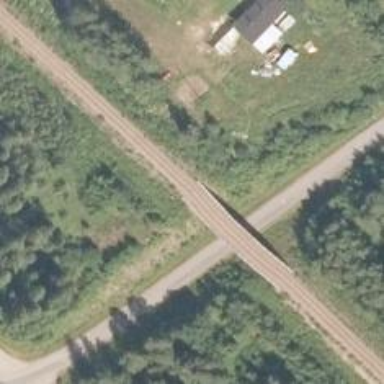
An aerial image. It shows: Bridge carrying continuous railway rails.